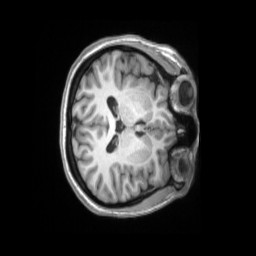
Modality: T1w
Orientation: axial
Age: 26
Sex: female
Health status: ill
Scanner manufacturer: siemens
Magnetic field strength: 3 T
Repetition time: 2.2 s
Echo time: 0.00157 s